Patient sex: F
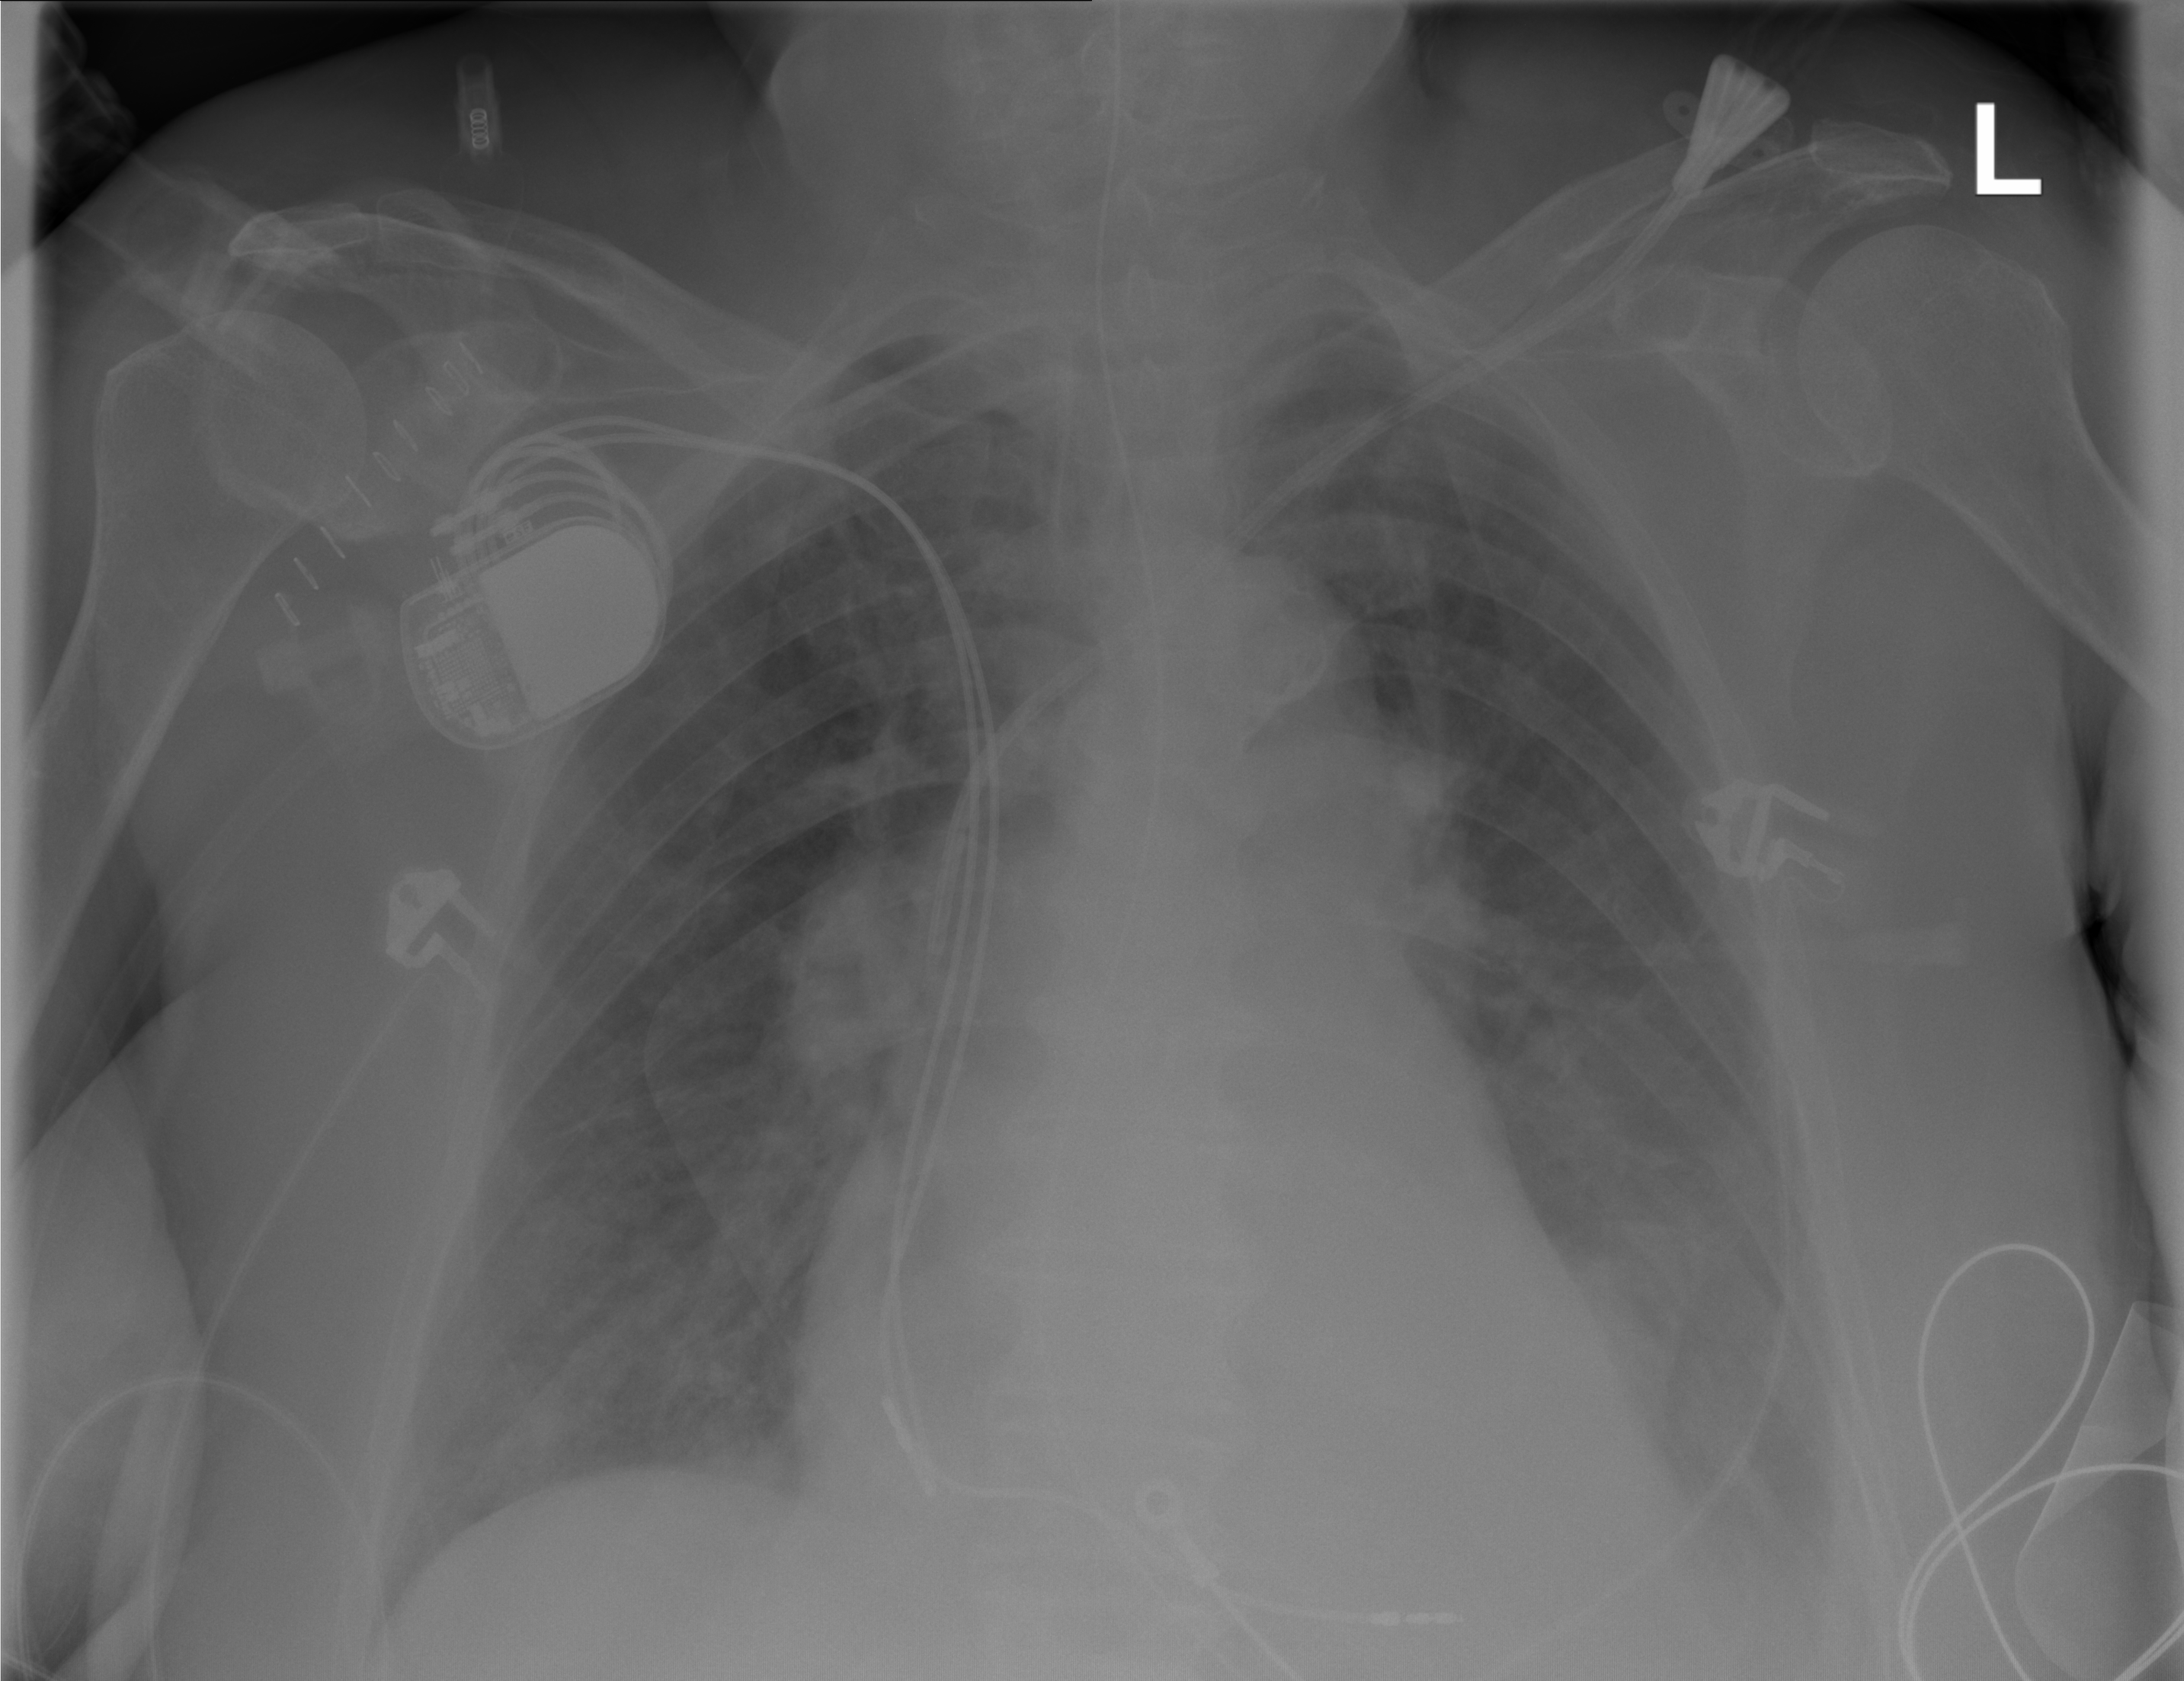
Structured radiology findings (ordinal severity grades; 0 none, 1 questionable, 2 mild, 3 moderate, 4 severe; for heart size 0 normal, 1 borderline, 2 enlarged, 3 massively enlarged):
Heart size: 1
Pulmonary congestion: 1
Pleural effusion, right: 2
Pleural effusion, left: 2
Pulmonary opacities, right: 1
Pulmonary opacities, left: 1
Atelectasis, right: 0
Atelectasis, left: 2